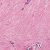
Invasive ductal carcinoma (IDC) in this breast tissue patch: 0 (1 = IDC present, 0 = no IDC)